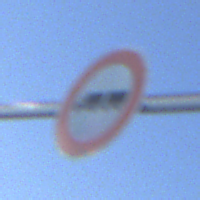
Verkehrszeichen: VerbotLastkraftwagenMitAnhaenger
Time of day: MorningAfternoon
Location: Outdoor (Nature)
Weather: PartlyCloudy
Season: NotSpecified
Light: Natural